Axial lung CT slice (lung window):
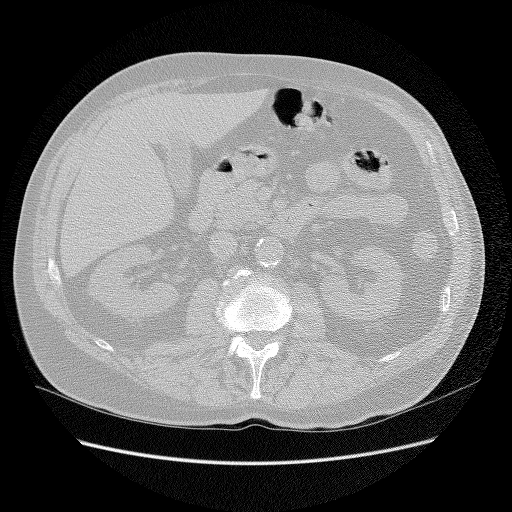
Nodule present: no